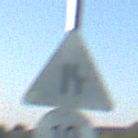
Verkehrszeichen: EinseitigVerengteFahrbahnRechts
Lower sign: Geschwindigkeit10
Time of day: MorningAfternoon
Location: Outdoor (Nature)
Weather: PartlyCloudy
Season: NotSpecified
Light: Natural